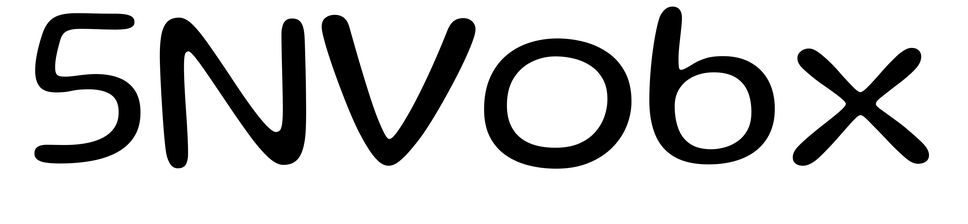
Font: Gluten_Light